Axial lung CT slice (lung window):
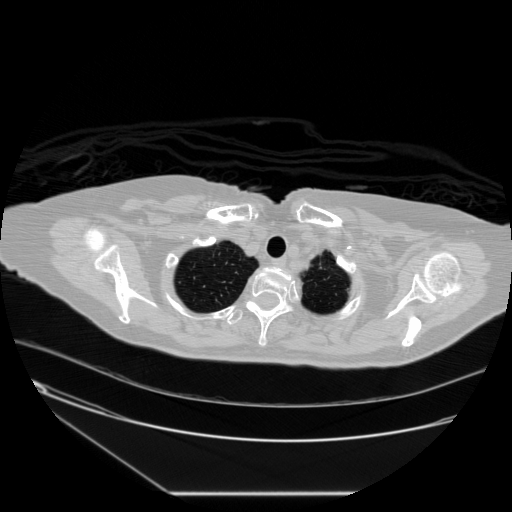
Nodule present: no